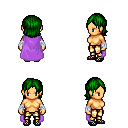
a pixel art fantasy rpg character, female body template, human, tanned skin, lavender cape, gold greaves, green long bangs hairstyle, white cloth bandages, ghillies, four views (front, back, left, right), 2x2 character sprite sheet, small pixel art, hard edges, no anti-aliasing